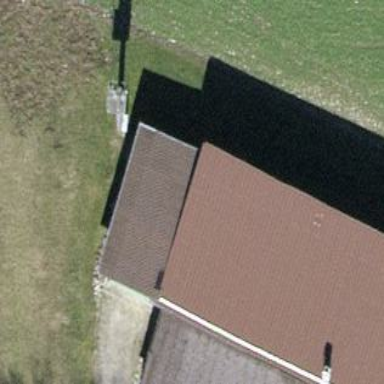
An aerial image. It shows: Hut.